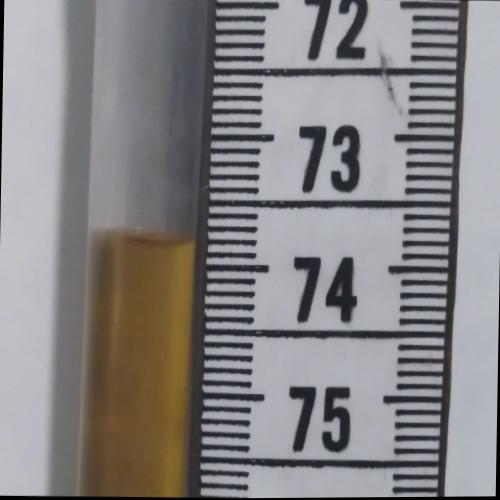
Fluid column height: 73.8 cm